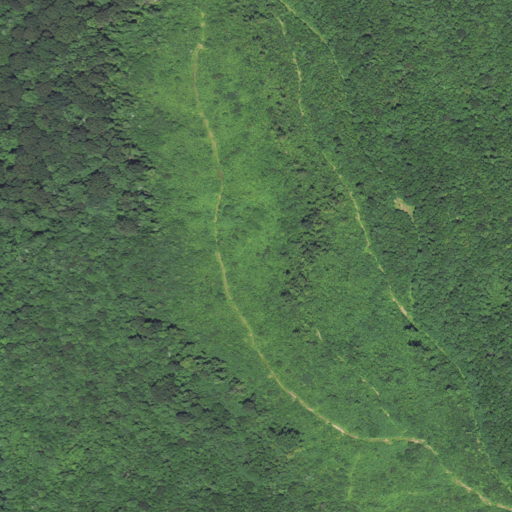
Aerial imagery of ridge(s) in West Virginia named Brushy Ridge containing deciduous forest, evergreen forest, shrub, and mixed forest